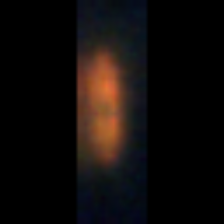
Taxon: Pennate
Group: Diatoms